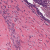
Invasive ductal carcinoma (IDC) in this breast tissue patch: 0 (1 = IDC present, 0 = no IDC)